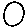
Label: circle